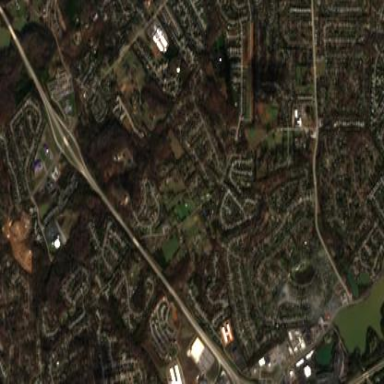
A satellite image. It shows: Suburban residential area.